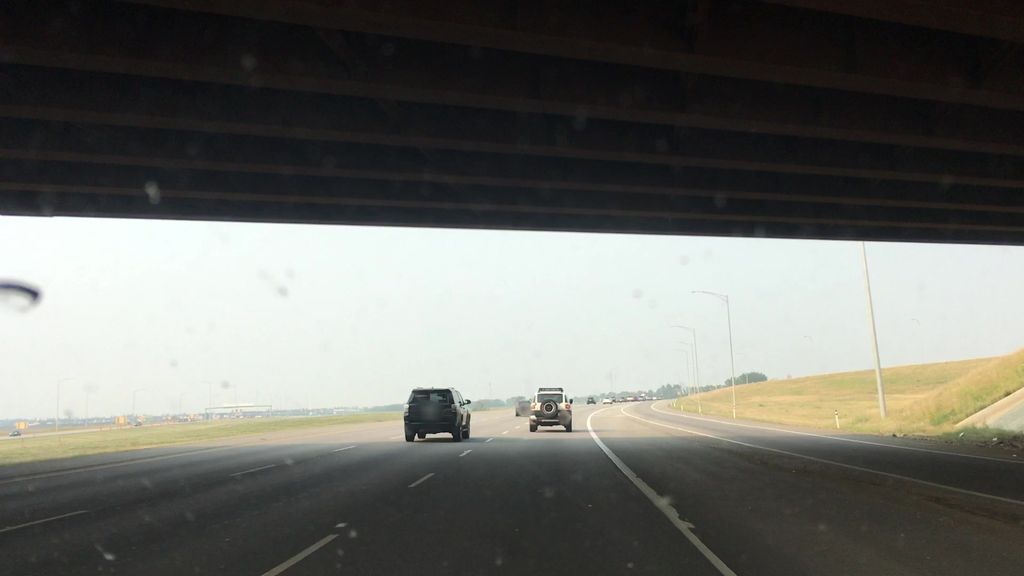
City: edmonton